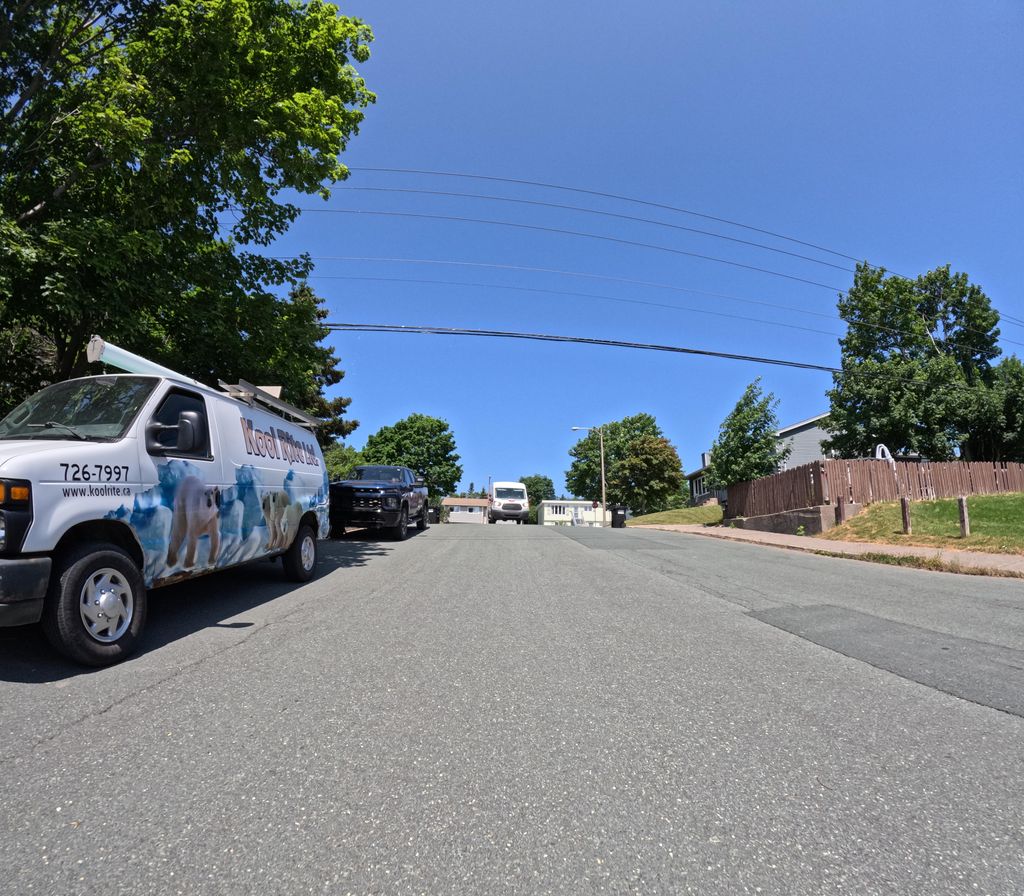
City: st_johns